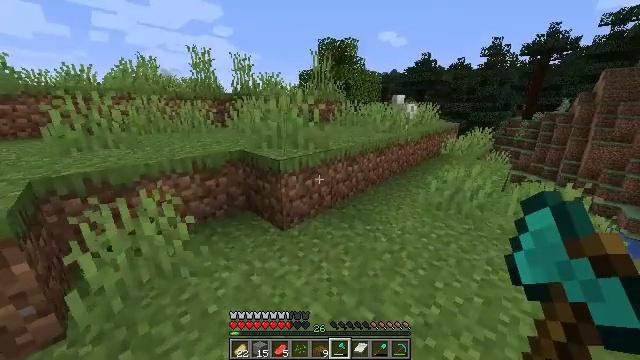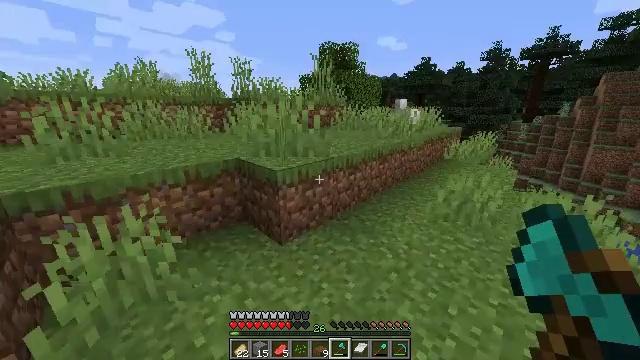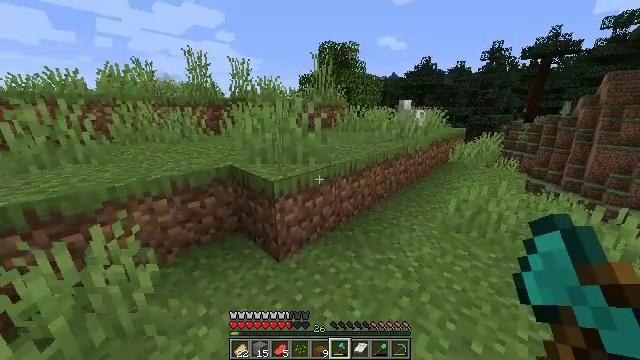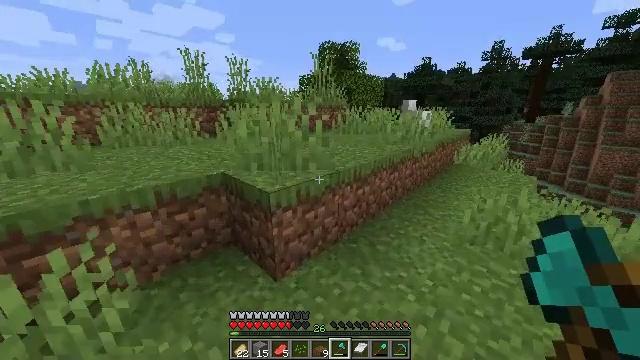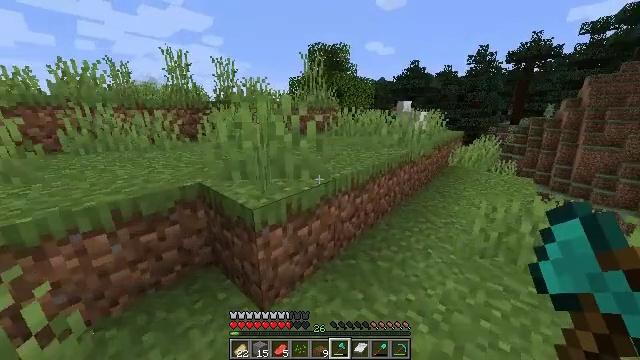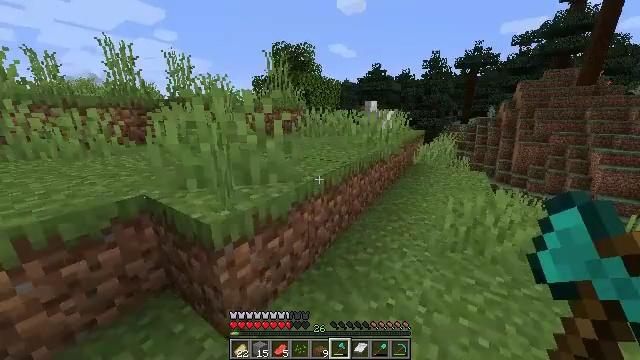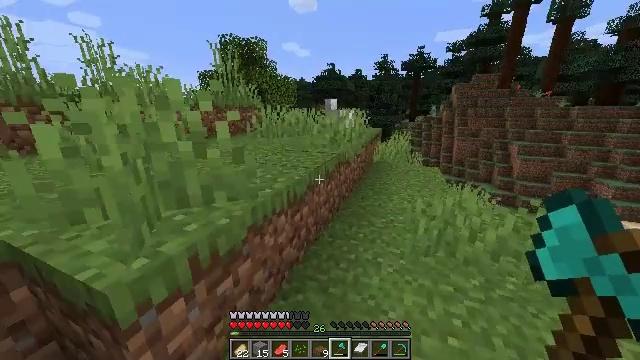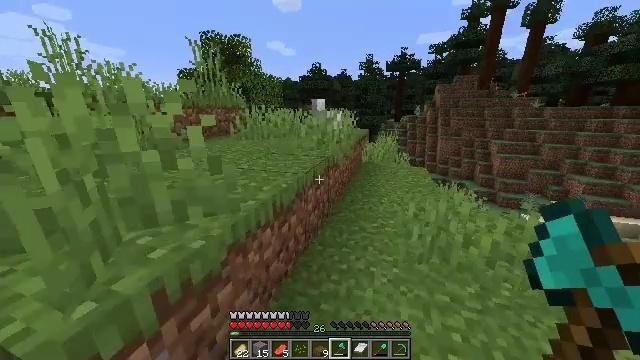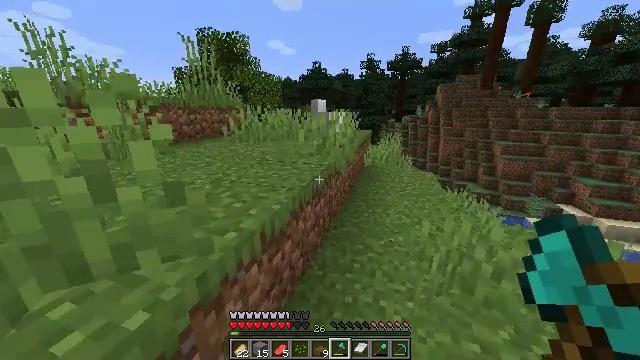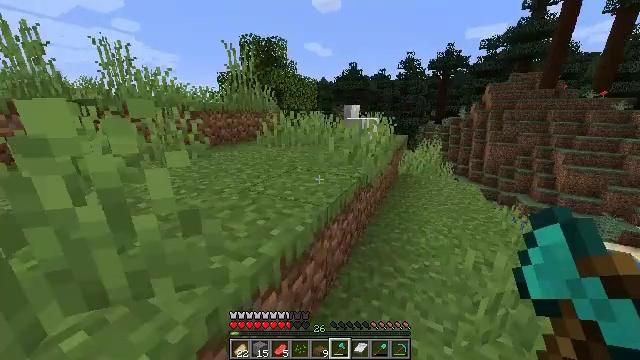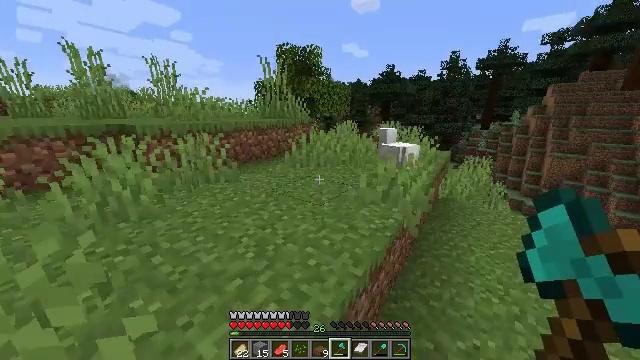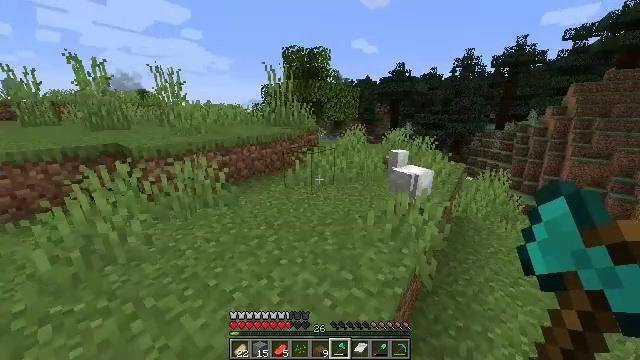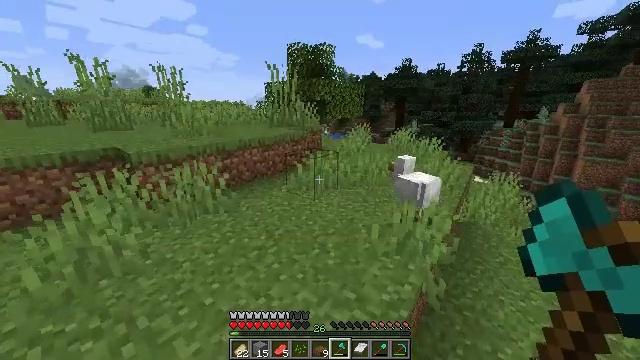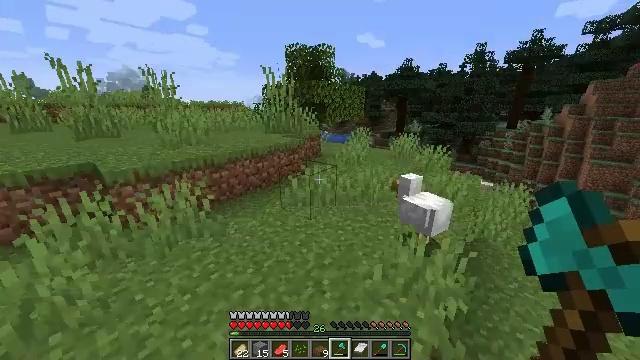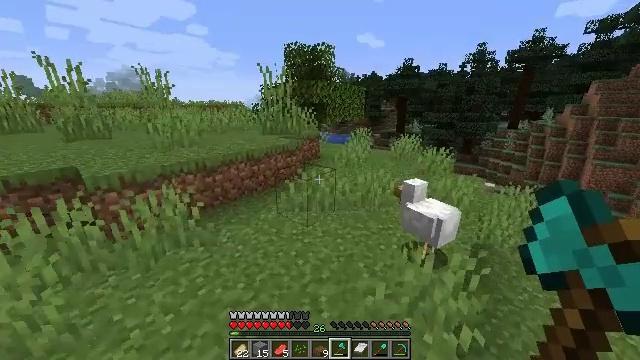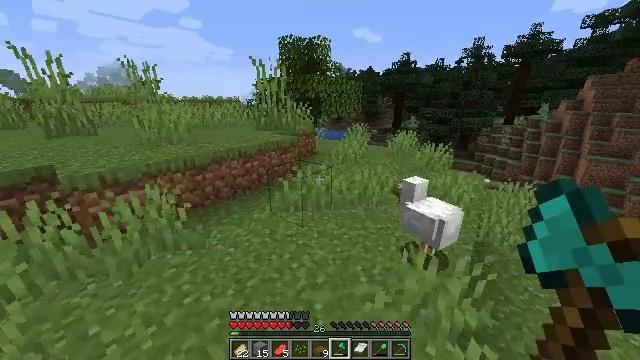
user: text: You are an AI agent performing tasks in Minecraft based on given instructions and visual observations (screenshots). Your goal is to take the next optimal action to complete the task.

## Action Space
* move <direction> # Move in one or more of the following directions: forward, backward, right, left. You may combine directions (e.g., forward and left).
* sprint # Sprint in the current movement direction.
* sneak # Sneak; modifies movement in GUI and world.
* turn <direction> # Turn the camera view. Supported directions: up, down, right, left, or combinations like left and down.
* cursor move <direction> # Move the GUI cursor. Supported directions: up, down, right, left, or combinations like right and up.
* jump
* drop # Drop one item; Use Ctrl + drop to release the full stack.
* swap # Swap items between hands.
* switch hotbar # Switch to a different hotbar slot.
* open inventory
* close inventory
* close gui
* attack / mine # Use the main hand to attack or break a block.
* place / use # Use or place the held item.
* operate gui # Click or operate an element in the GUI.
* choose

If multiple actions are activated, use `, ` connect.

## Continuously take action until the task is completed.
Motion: motion action
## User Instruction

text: Combat the chicken.
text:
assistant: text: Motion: move forward
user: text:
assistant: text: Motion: move forward
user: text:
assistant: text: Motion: move forward
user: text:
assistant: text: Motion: move forward, turn right
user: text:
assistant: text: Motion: move forward, turn right
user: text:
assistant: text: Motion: move forward, turn right
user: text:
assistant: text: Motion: move forward, turn right
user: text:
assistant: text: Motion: move forward
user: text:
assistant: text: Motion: move forward, turn left, jump
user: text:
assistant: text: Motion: move forward, turn left, jump
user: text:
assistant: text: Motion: move forward, turn left, jump
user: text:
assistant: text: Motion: move forward, turn left
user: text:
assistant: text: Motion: move forward
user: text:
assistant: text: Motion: move forward
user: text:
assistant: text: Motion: move forward, turn down
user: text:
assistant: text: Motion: move forward, turn right and down
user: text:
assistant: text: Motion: turn right and down
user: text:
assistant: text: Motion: turn right and down
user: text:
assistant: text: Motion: turn right
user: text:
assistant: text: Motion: turn right and down
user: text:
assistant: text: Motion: turn right and down
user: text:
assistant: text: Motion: turn right and down
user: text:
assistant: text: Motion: turn right and down
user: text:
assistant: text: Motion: no_op
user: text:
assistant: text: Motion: turn right and down, jump
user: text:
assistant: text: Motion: move forward, turn right and down, jump
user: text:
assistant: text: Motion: move forward, turn right and down, jump
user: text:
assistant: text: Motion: move forward, turn right and down, jump
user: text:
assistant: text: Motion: move forward, turn right and down, jump
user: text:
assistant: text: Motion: move forward, turn right and down, jump